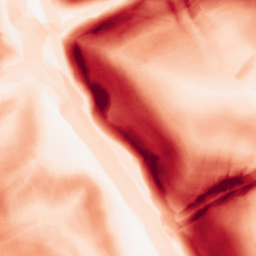
Category: morphological
Decomposition family: morphological_gradient
Decomposition parameters: size: 10
shape: diamond
Upsampling method: cubic_catmull_rom
Upsampling parameters: scale: 4
Upsampling scale: 4